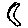
Label: moon